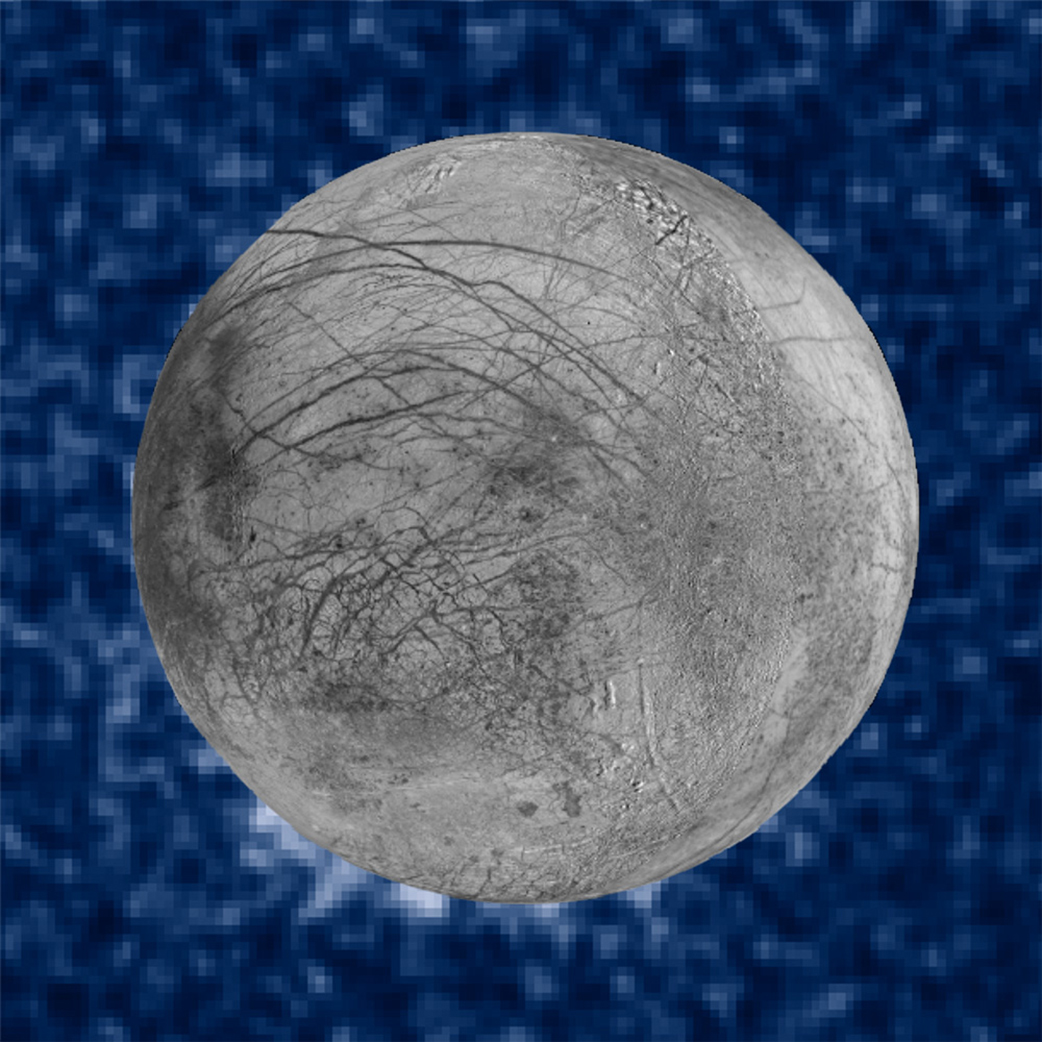
Jupiter’s moon Europa Europa, moon